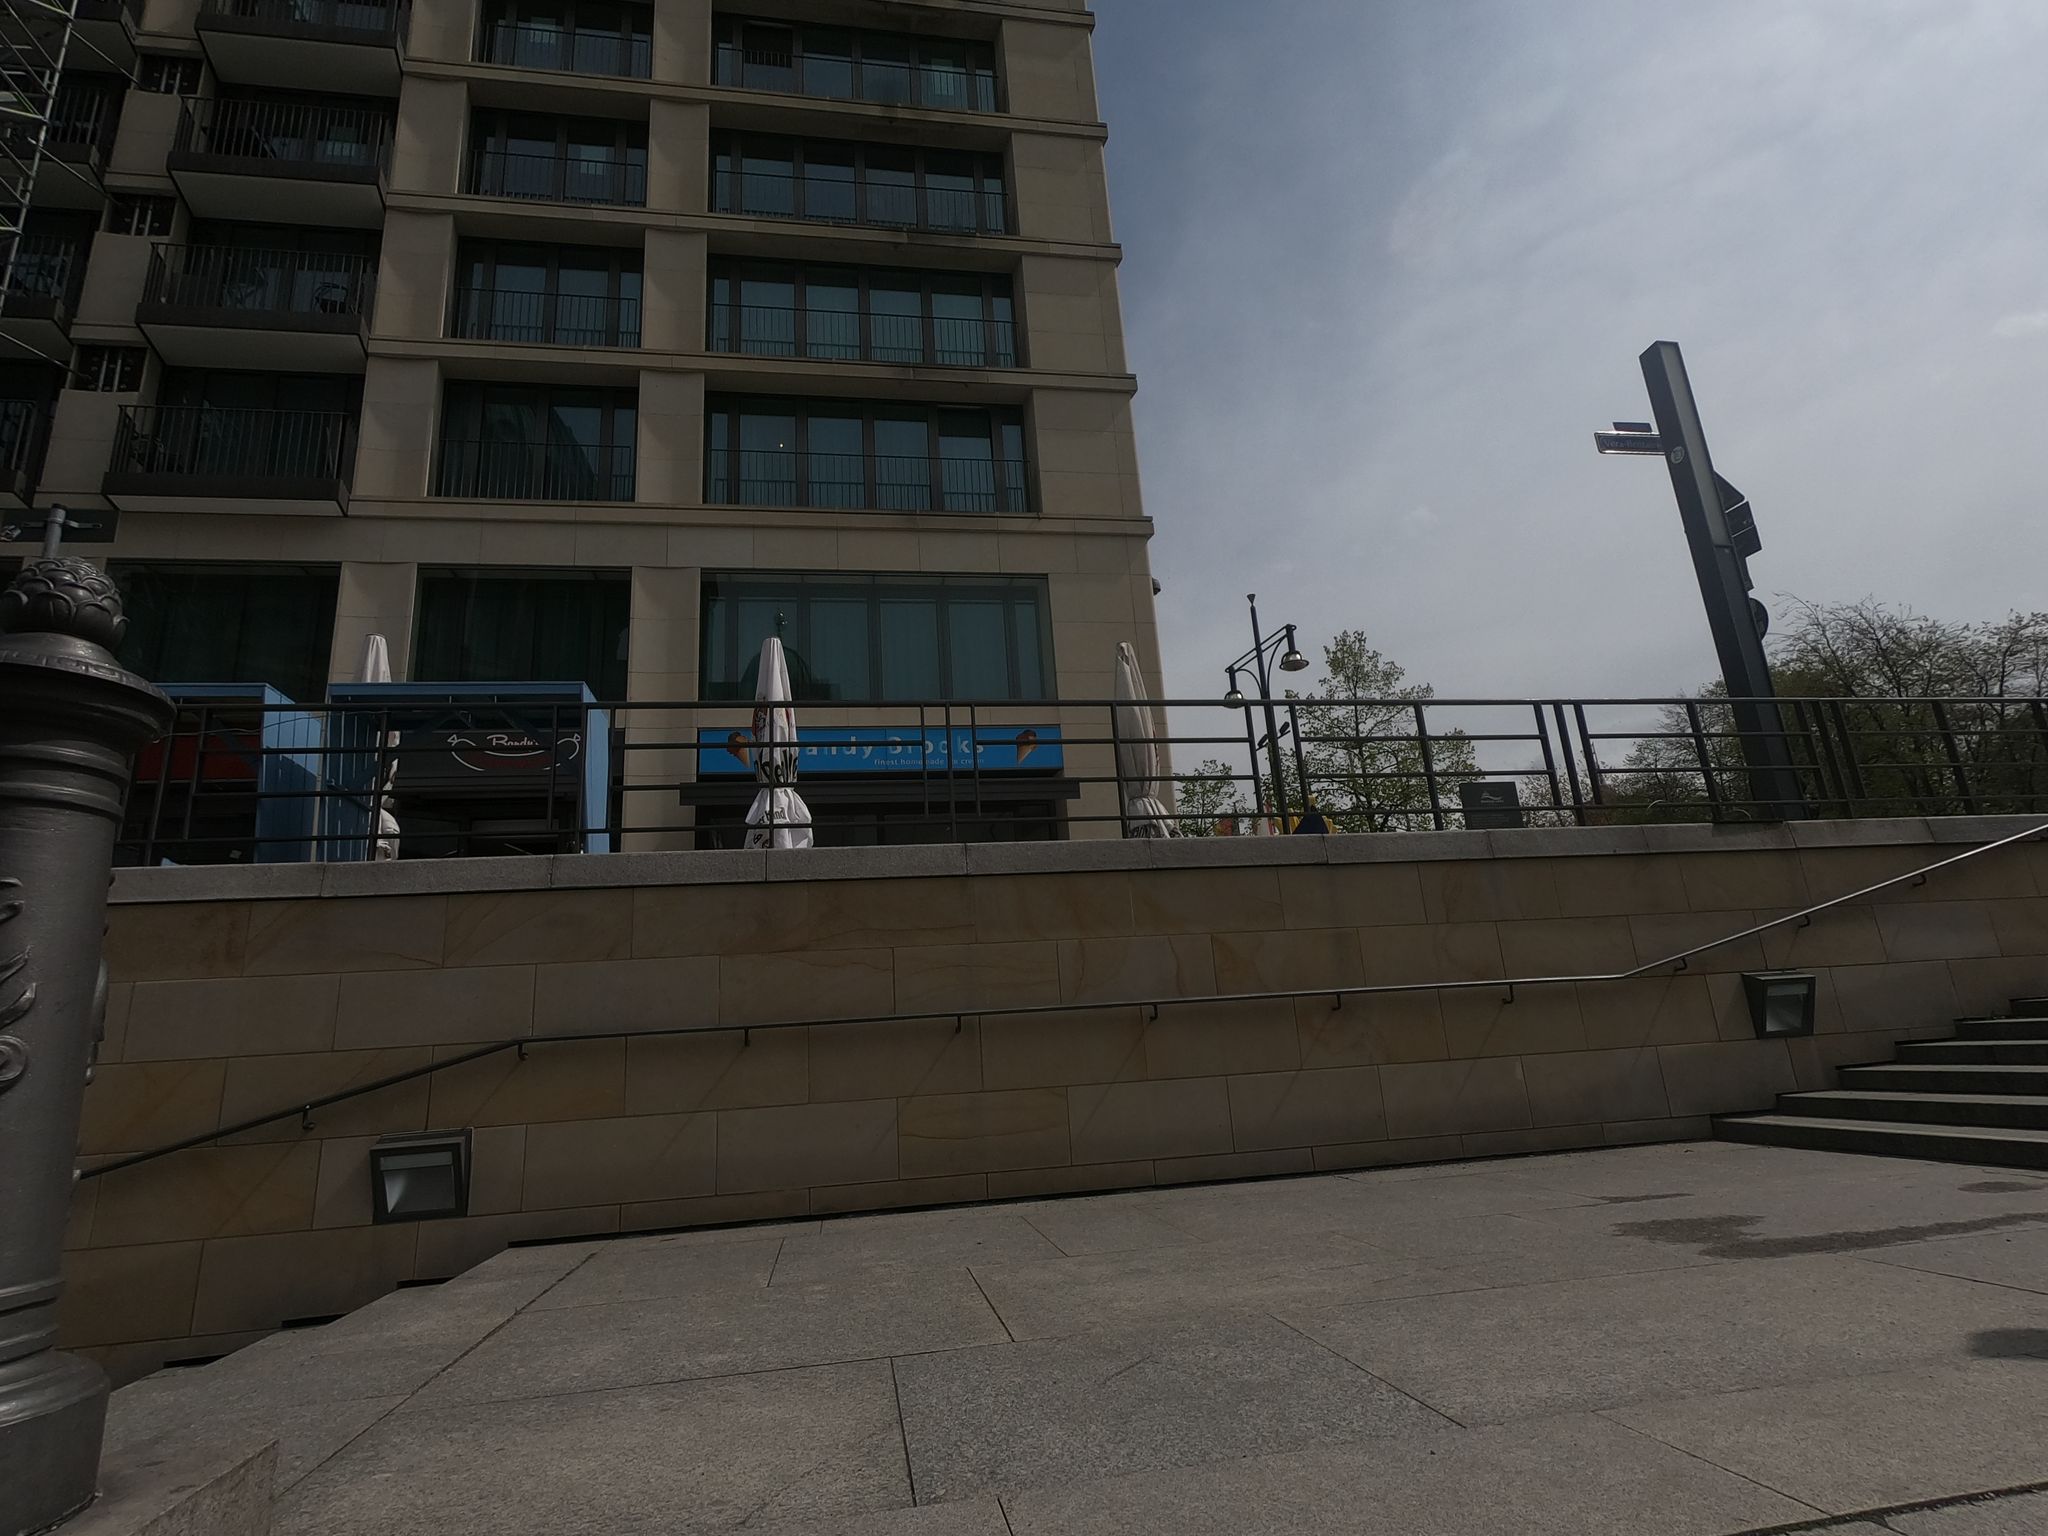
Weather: clear
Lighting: day
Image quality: good
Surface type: walking surface
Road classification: footway, steps
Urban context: urban centre
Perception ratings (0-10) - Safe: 5.39, Lively: 6.07, Beautiful: 5.74, Boring: 3.6, Depressing: 6.23, Wealthy: 8.18